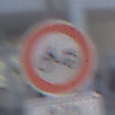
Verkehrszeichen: VerbotMofas
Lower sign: ZeitangabenOhneBeschraenkungAufWochentage2
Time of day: MorningAfternoon
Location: Outdoor (Urban)
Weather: Clear
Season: NotSpecified
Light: Natural